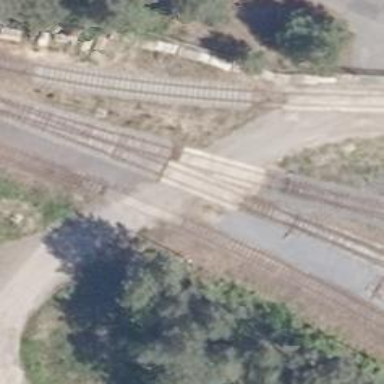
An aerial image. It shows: Railway level crossing.